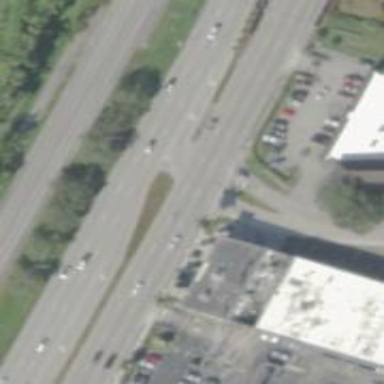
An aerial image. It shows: Trunk link highway with asphalt surface.